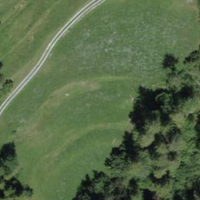
EUNIS habitat code: 44
Species observed at this site:
Chorthippus biguttulus